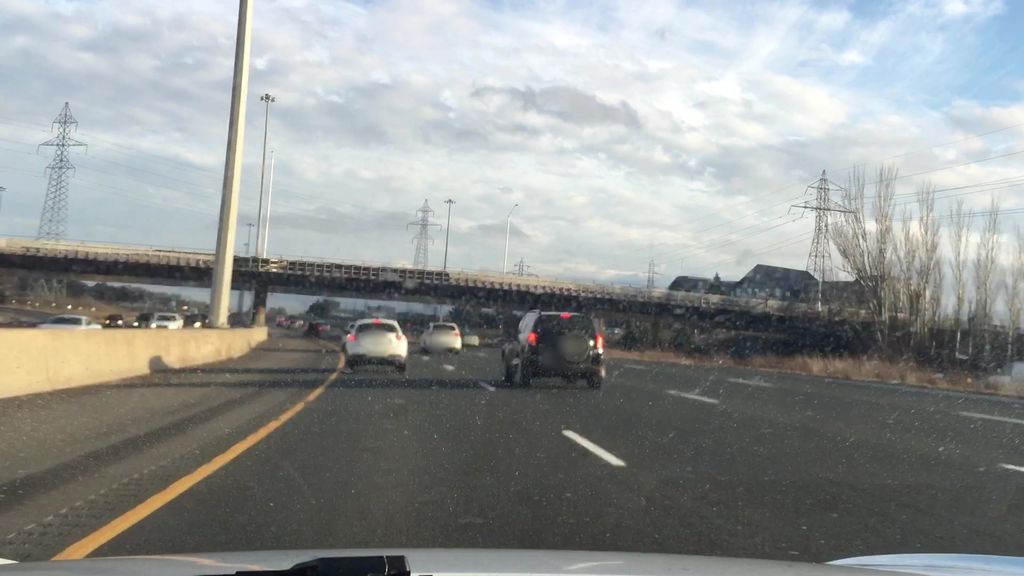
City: hamilton